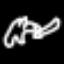
Label: frog